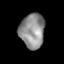
Tissue: prostate
Cell type: T cells
Senescence score: 0.2764
Nuclear area (px): 842
Mean DAPI intensity: 142.002